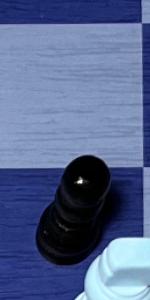
Label: Pawn_Black